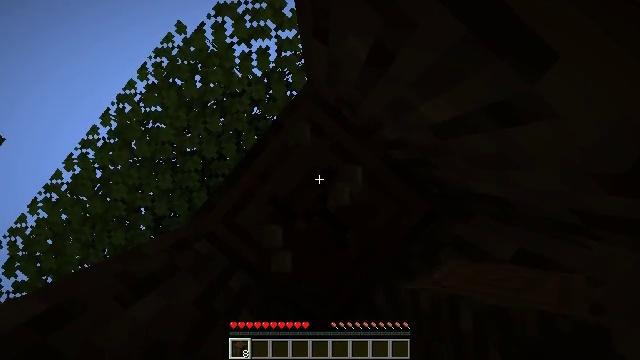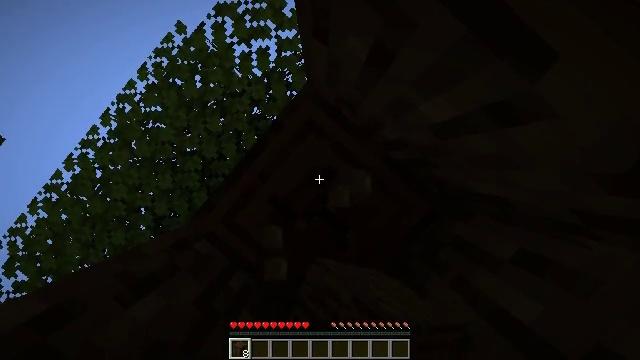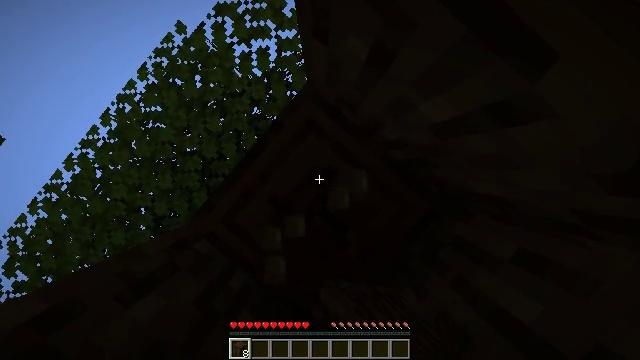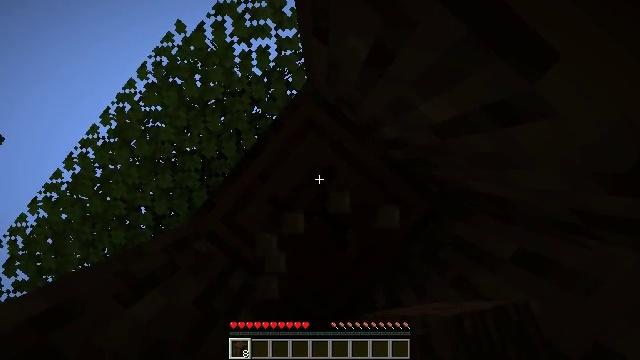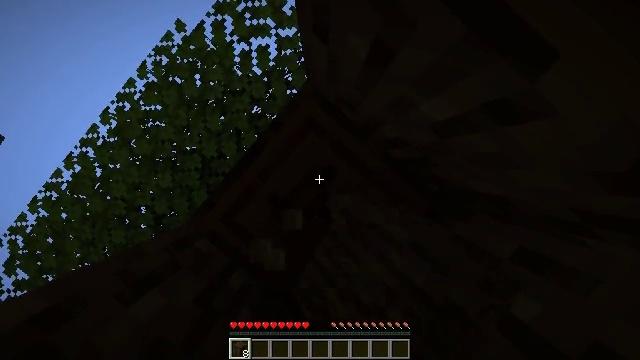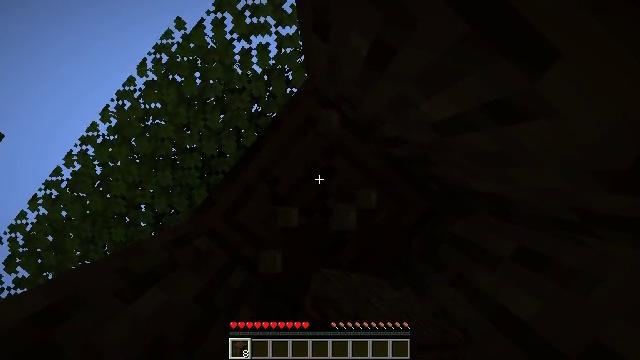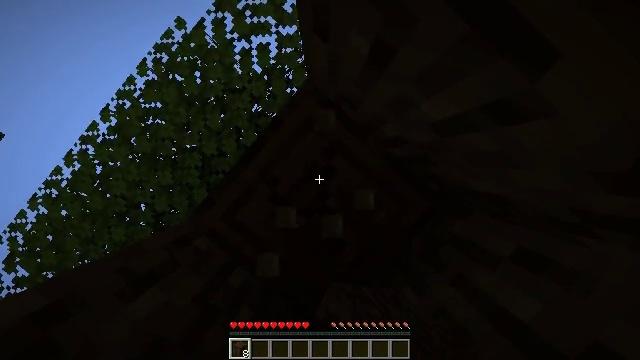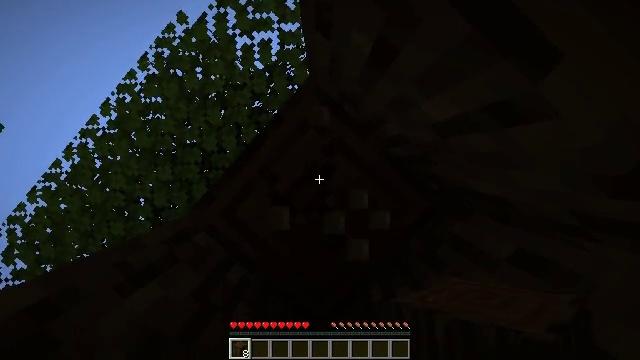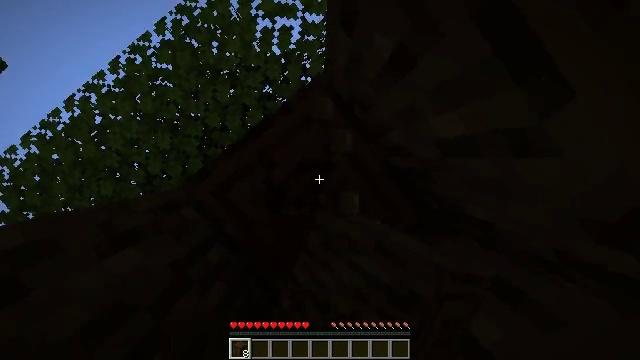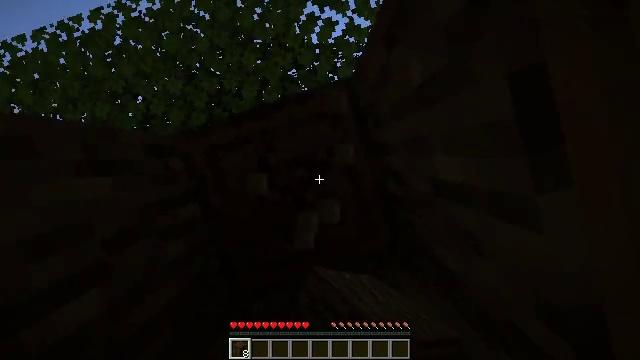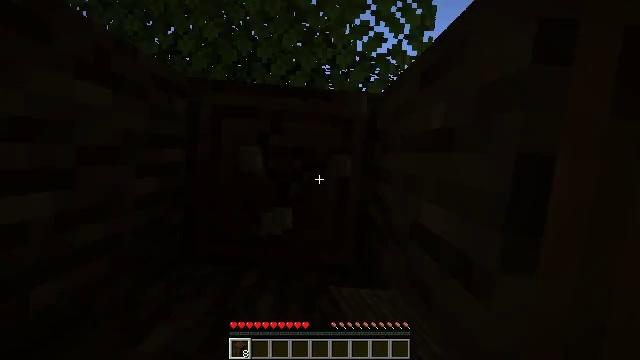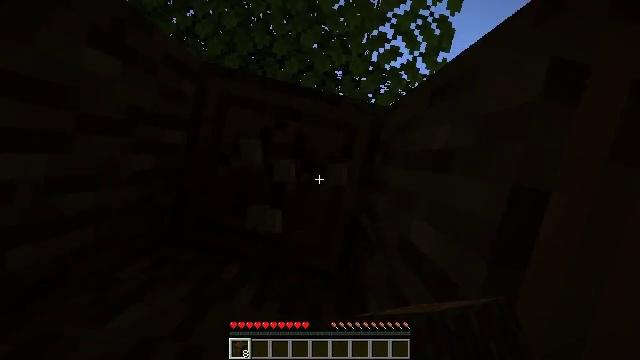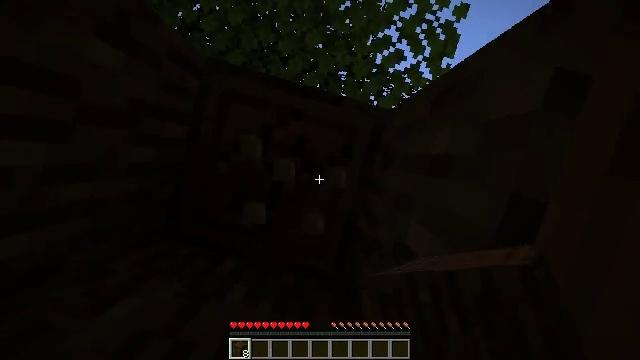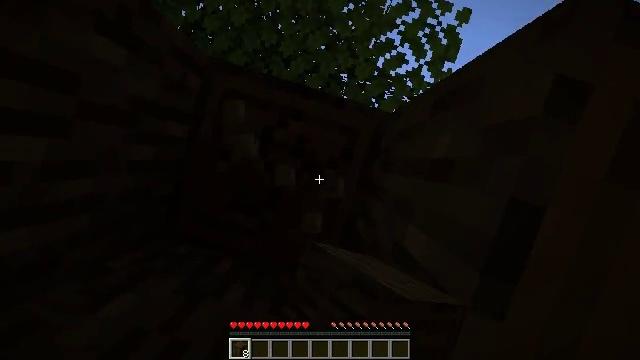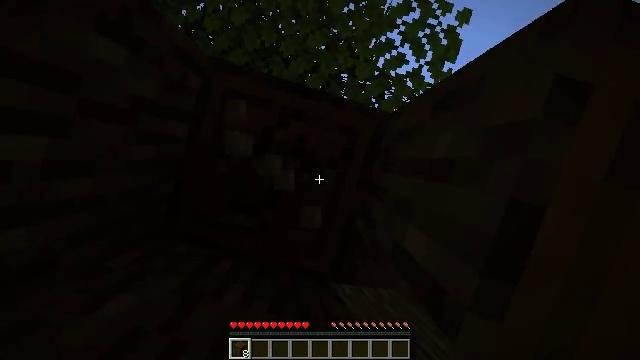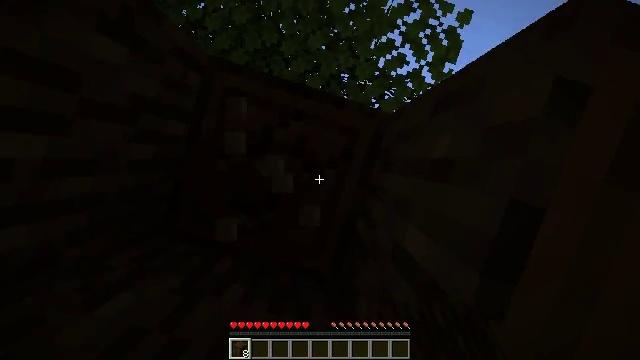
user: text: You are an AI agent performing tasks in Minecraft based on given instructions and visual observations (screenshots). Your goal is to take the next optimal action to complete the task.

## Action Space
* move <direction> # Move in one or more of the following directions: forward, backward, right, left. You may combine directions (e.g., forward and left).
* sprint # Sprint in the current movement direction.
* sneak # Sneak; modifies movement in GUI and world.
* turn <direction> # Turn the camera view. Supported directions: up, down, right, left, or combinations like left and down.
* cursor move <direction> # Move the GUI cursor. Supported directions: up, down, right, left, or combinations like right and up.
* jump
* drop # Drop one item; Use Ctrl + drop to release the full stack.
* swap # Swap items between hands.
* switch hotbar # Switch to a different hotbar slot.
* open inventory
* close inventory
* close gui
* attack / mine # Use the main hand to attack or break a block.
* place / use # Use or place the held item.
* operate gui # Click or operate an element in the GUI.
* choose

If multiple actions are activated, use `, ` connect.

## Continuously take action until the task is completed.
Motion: motion action
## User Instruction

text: Harvest dark oak log for resources.
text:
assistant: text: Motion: attack / mine
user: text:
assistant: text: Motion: attack / mine
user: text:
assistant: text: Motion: attack / mine
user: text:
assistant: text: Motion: attack / mine
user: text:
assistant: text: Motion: attack / mine
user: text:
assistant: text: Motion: attack / mine
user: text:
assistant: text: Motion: turn right, attack / mine
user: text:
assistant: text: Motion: turn right, attack / mine
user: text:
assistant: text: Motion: turn right, attack / mine
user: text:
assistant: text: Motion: turn right, attack / mine
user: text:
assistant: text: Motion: turn right, attack / mine
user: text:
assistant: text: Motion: turn right, attack / mine
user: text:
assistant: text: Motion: turn right, attack / mine
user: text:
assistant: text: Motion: attack / mine
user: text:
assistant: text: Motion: attack / mine
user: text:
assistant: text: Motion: turn right, attack / mine
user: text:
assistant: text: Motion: turn right and up, attack / mine
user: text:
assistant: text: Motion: turn up, attack / mine
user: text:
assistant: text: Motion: turn left and up, attack / mine
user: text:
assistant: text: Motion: turn left and up, attack / mine
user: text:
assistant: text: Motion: turn left and up, attack / mine
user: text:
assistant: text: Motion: turn left and up, attack / mine
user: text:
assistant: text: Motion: attack / mine
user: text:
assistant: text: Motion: attack / mine
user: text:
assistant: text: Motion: attack / mine
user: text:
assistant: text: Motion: attack / mine
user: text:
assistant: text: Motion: turn right and down, attack / mine
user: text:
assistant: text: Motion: attack / mine
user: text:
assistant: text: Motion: attack / mine
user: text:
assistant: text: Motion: attack / mine